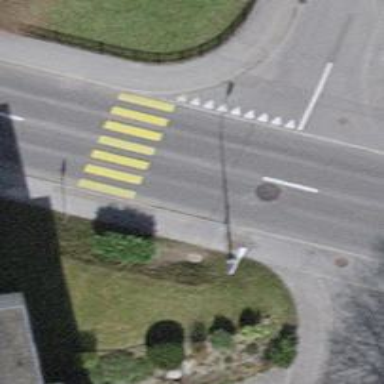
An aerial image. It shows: Uncontrolled zebra crossing on the road.